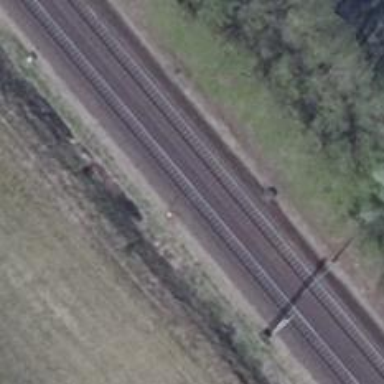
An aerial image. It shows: Railway signal.